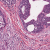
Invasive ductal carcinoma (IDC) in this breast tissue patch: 1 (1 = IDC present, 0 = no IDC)